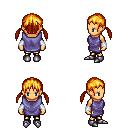
a pixel art fantasy rpg character, female body template, human, tanned skin, chain tabard jacket, gold greaves, light blonde twin-tailed hairstyle, white cloth bracers, metal boots, four views (front, back, left, right), 2x2 character sprite sheet, small pixel art, hard edges, no anti-aliasing